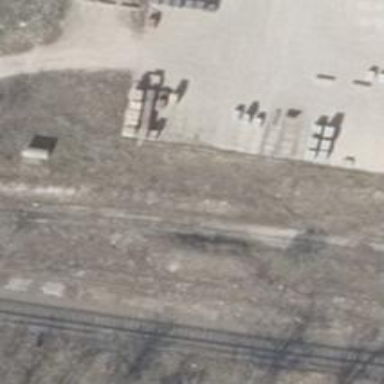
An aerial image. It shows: Railway yard in service.